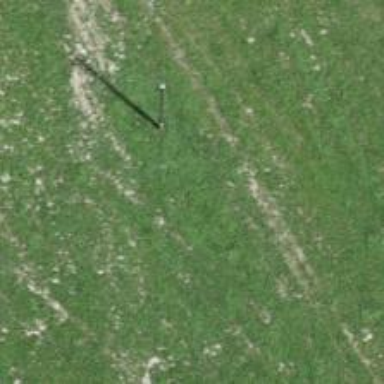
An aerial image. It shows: Power pole.